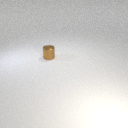
small brown metal cylinder